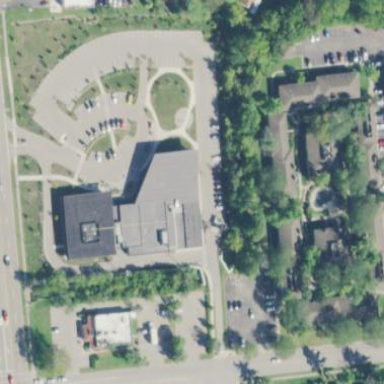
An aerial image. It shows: Library building.